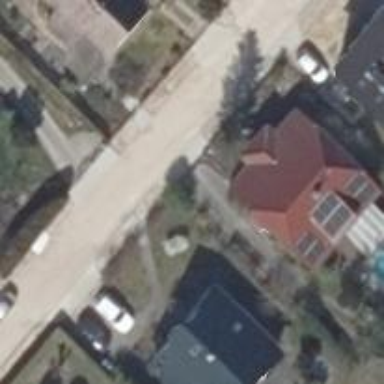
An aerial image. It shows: Asphalt road in living street.